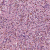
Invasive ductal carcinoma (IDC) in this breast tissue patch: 0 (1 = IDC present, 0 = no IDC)